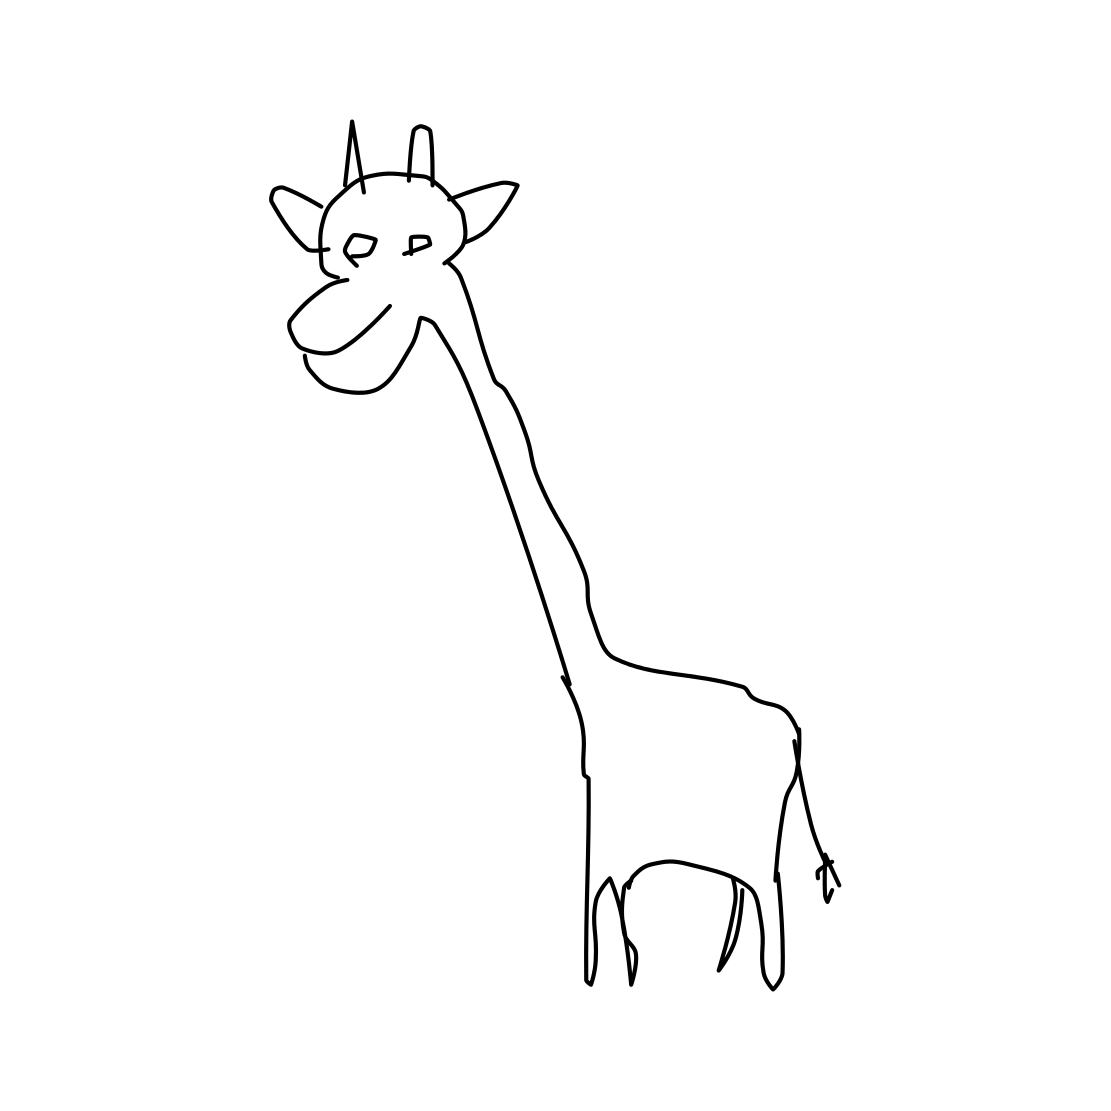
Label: giraffe